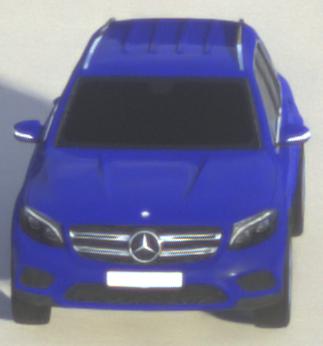
Make: Mercedes-Benz
Model: GLC 250
Detailed model: GLC (253)
Model produced from: 2015/09
Model produced until: 2018/05
Doors: 5
Color: blue
Road condition: dry road
Daytime: morning or afternoon
Contrast: medium contrast